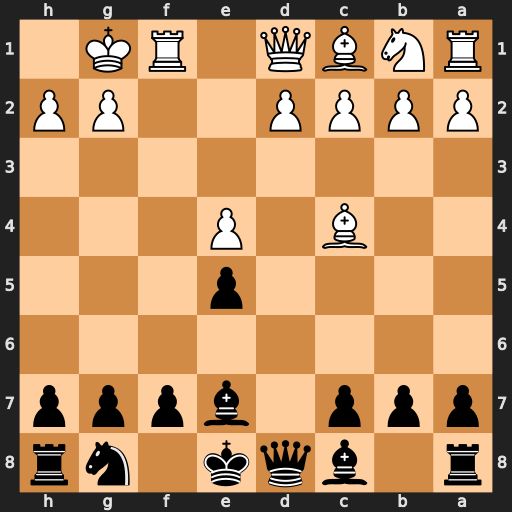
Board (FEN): r1bqk1nr/ppp1bppp/8/4p3/2B1P3/8/PPPP2PP/RNBQ1RK1
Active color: b
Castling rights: kq
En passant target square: -
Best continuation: Qd4+ Kh1 Qxc4